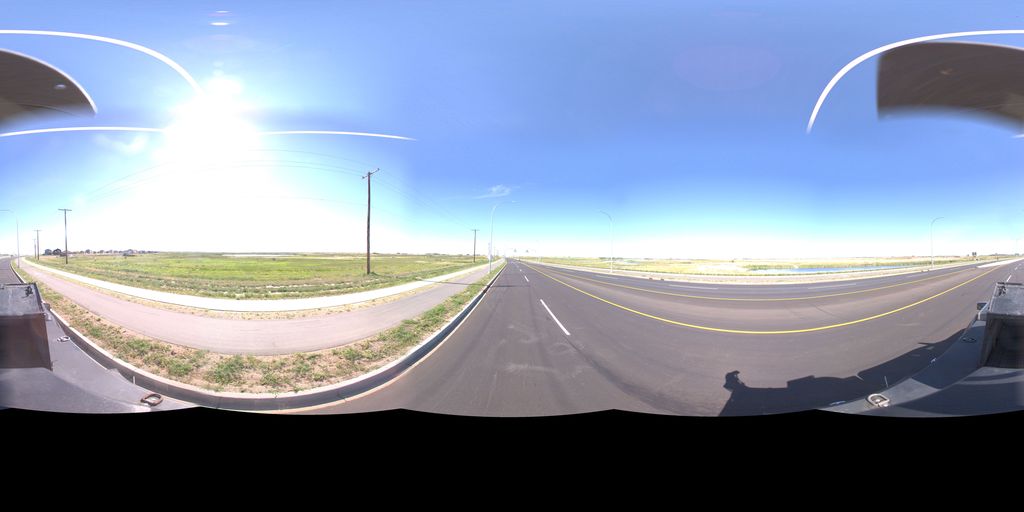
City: saskatoon